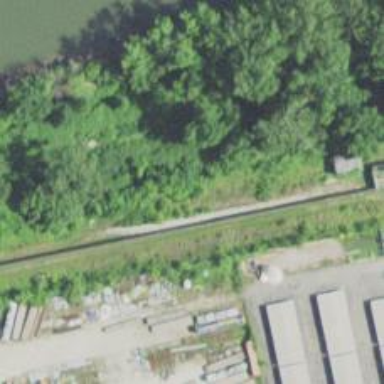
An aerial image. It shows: Abandoned railway.